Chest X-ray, PA view. Patient: 47 years old, sex M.
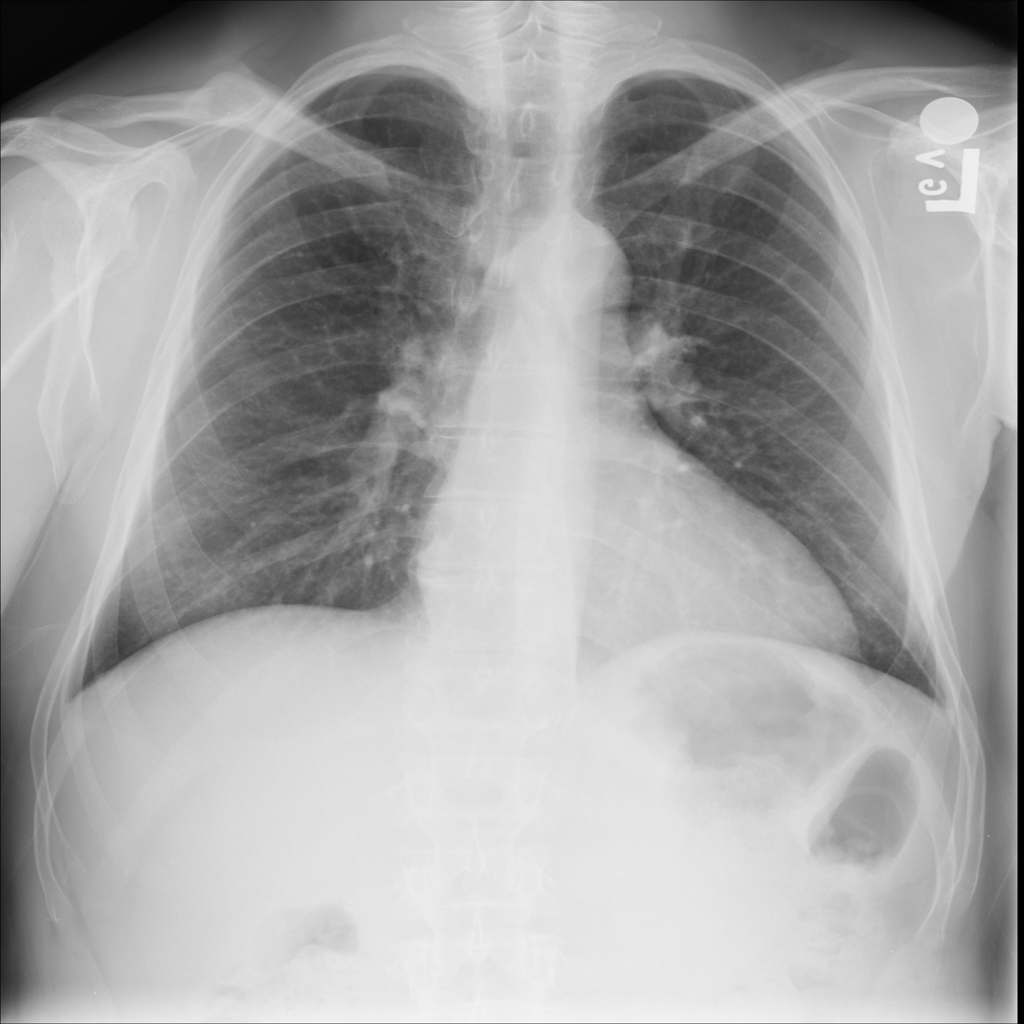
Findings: No Finding